Question: I've got a table:

Is there a way to remove only the first row with a specified id? For example (on the picture) i want to remove the row with id 8, the first row with id 9 (leave the second), remove the first with the id 11 (leave the others) etc.
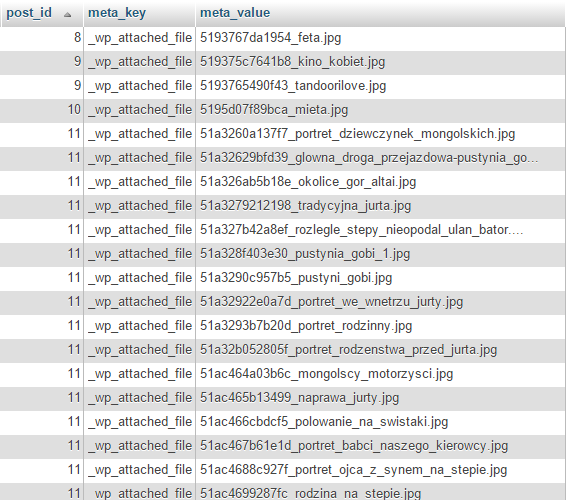
Answer: This will delete the first row in each 'post_id' group, using 'meta_value' as the ordering.
'''
DELETE t1.* FROM yourTable AS t1
JOIN (SELECT post_id, min(meta_value) AS min_meta
FROM yourTable
GROUP BY post_id) AS t2
ON t1.post_id = t2.post_id AND t1.meta_value = t2.min_meta
'''